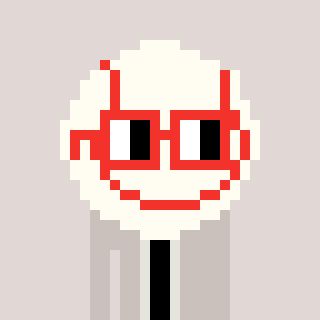
a pixel art character with square red glasses, a baseball ball-shaped head and a foggrey-colored body on a warm background